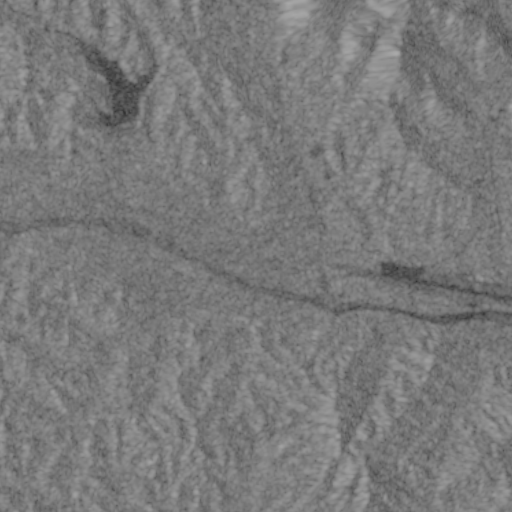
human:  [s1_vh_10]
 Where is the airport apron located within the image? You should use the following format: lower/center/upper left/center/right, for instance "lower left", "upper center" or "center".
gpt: The airport apron is located in the center right of the image.
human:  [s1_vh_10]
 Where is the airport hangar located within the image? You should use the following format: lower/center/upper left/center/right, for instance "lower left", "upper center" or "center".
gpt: The airport hangar is located in the upper right of the image.
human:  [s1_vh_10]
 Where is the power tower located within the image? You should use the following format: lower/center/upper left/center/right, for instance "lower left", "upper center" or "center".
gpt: The power tower is located in the upper left of the image.
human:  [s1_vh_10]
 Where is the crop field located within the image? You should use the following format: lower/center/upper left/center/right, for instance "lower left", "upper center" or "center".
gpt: There is no crop field in the image.

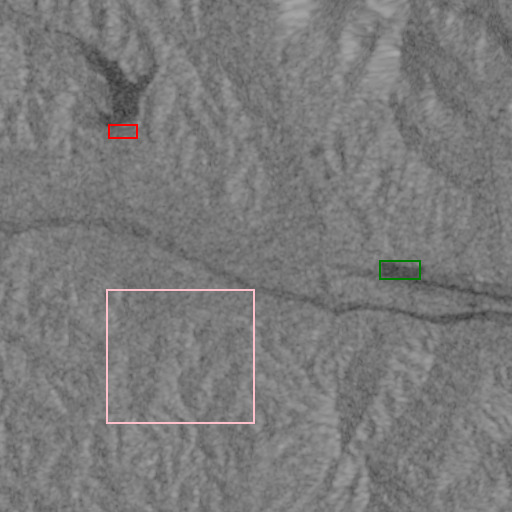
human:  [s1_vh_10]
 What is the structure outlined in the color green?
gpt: The structure outlined in green is an airport apron.
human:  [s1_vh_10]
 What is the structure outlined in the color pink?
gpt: The structure outlined in pink is a crop field.
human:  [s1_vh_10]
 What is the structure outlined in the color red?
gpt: The structure outlined in red is a dam.
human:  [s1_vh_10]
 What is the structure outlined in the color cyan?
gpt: There is no cyan outline.